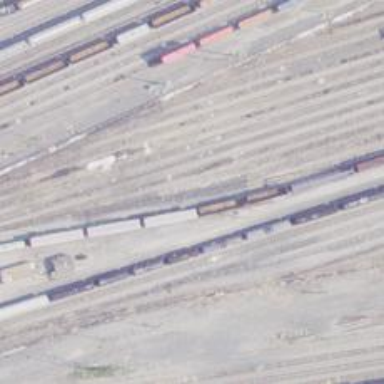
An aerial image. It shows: Railway yard.